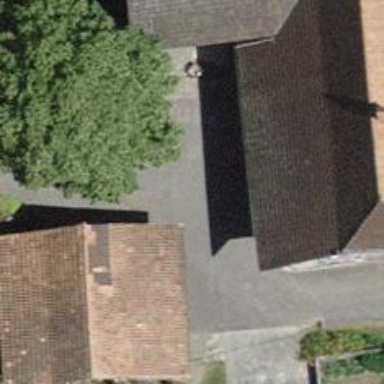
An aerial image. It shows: Barn.